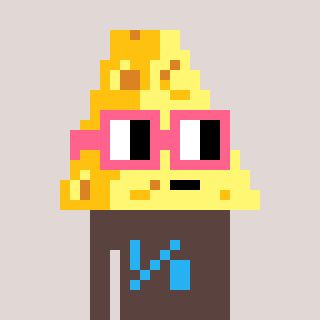
a pixel art character with square pink glasses, a cheese-shaped head and a darkbrown-colored body on a warm background